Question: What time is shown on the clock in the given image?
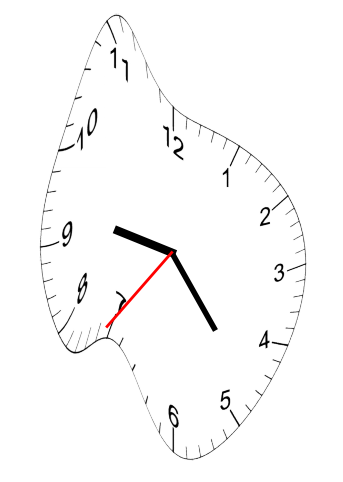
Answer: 09:23:36